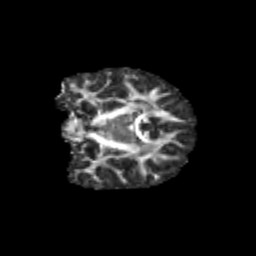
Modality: FA
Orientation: coronal
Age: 10
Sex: female
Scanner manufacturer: siemens
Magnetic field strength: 3 T
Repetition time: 3.8 s
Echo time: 0.07 s